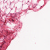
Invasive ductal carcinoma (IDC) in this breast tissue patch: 0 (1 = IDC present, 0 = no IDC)